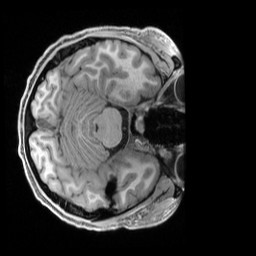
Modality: T1w
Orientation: axial
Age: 28
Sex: male
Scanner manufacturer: siemens
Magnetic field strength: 3 T
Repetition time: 2.5 s
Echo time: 0.00296 s